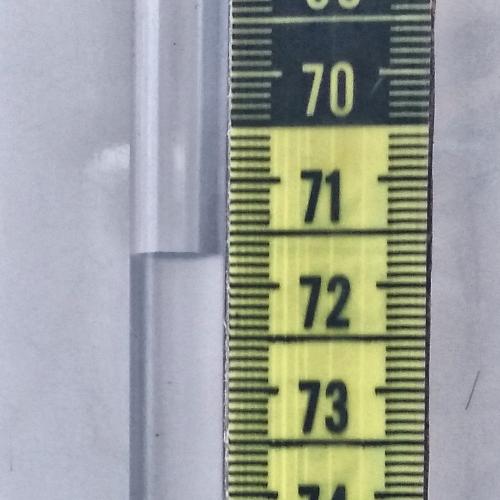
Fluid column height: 71.7 cm